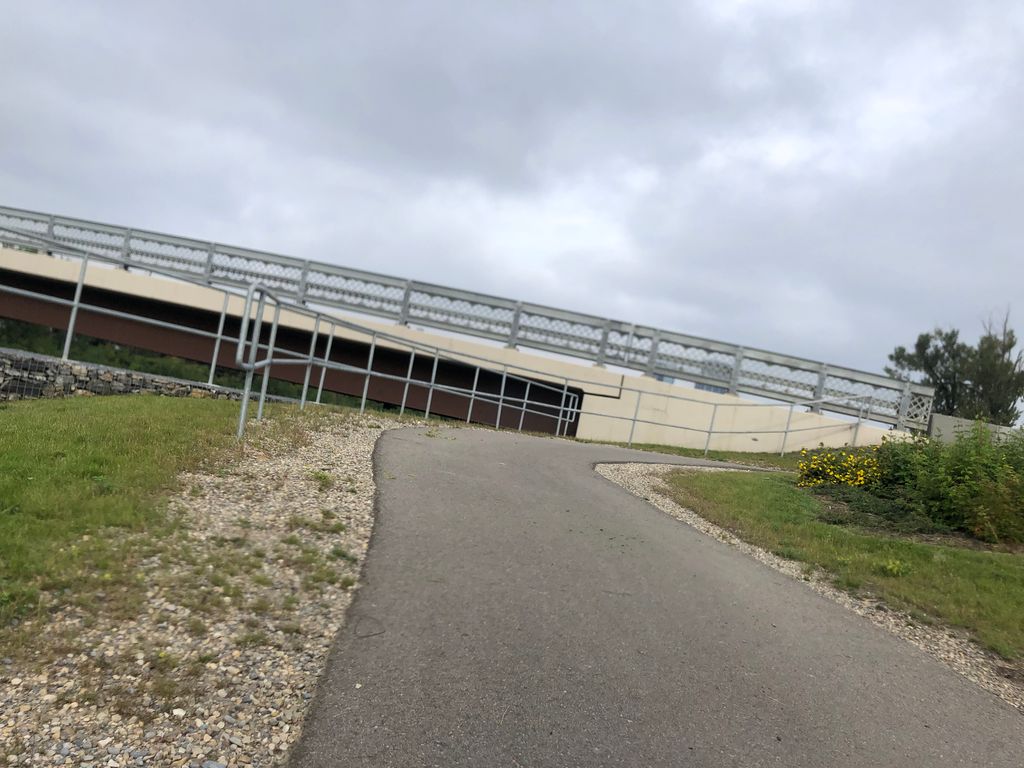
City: calgary